Question: Now my search work by 'sectionsTitle', if I write "Category1" or "Category2" it find section Category1, or Category2, but I need to search by NAMES in all this sections, from here:
'''
NSDictionary *dict = [[tableData objectForKey:[sectionsTitle objectAtIndex:indexPath.section]] objectAtIndex:indexPath.row];
[NSString stringWithFormat:@"%@", [dict objectForKey:@"Name"]];
'''
I load my data like this:
'''
NSArray *documentPaths = NSSearchPathForDirectoriesInDomains(NSCachesDirectory, NSUserDomainMask, YES);
NSString *path = [[documentPaths lastObject] stringByAppendingPathComponent:@"data.plist"];
NSDictionary *dict = [NSDictionary dictionaryWithContentsOfFile:path];
NSMutableDictionary *resultDic = [[NSMutableDictionary alloc] init];
NSMutableArray *resultArray = [[NSMutableArray alloc] init];
sectionKeys = [NSMutableArray new];
sectionsTitle = [NSMutableArray new];
if ([[NSUserDefaults standardUserDefaults] boolForKey:@"blueKey"])
{
ann = [dict objectForKey:@"Category1"];
[resultArray addObject:@"Category1"];
[resultDic setValue:ann forKey:@"Category1"];
[sectionKeys addObject:@"Section 1"];
}
if ([[NSUserDefaults standardUserDefaults] boolForKey:@"yellowKey"])
{
ann = [dict objectForKey:@"Category2"];
[resultArray addObject:@"Category2"];
[resultDic setValue:ann forKey:@"Category2"];
[sectionKeys addObject:@"Section 2"];
}
self.tableData = resultDic;
self.sectionsTitle = resultArray;
[myTable reloadData];
'''
This is how I filter data:
'''
- (void)filterContentForSearchText:(NSString*)searchText scope:(NSString*)scope
{
NSPredicate *resultPredicate = [NSPredicate
predicateWithFormat:@"SELF contains[cd] %@",
searchText];
searchResults = [sectionsTitle filteredArrayUsingPredicate:resultPredicate];
}
-(BOOL)searchDisplayController:(UISearchDisplayController *)controller
shouldReloadTableForSearchString:(NSString *)searchString
{
[self filterContentForSearchText:searchString
scope:[[self.searchDisplayController.searchBar scopeButtonTitles]
objectAtIndex:[self.searchDisplayController.searchBar
selectedScopeButtonIndex]]];
return YES;
}
'''
This is how my table look like:
'''
- (NSInteger)numberOfSectionsInTableView:(UITableView *)tableView {
if (tableView == self.searchDisplayController.searchResultsTableView) {
return 1;
}else{
return sectionKeys.count;
}
}
- (NSString *)tableView:(UITableView *)tableView titleForHeaderInSection:(NSInteger)section {
if (tableView == self.searchDisplayController.searchResultsTableView) {
return @"Search";
}else{
return [sectionKeys objectAtIndex:section];
}
}
- (NSInteger)tableView:(UITableView *)tableView numberOfRowsInSection:(NSInteger)section {
if (tableView == self.searchDisplayController.searchResultsTableView) {
return [searchResults count];
} else {
int num = [[tableData objectForKey:[sectionsTitle objectAtIndex:section]] count];
return num;
}
}
- (UITableViewCell *)tableView:(UITableView *)tableView cellForRowAtIndexPath:(NSIndexPath *)indexPath {
static NSString *CellIdentifier = @"Cell";
UITableViewCell *cell = [tableView dequeueReusableCellWithIdentifier:CellIdentifier];
if (cell == nil)
cell = [[UITableViewCell alloc] initWithStyle:UITableViewCellStyleSubtitle reuseIdentifier:CellIdentifier];
if (tableView == self.searchDisplayController.searchResultsTableView) {
cell.textLabel.text = [searchResults objectAtIndex:indexPath.row];
} else {
NSDictionary *dict = [[tableData objectForKey:[sectionsTitle objectAtIndex:indexPath.section]] objectAtIndex:indexPath.row];
cell.textLabel.font = [UIFont fontWithName:@"Avenir" size: 16.0];
cell.detailTextLabel.font = [UIFont fontWithName:@"Avenir" size: 12.0];
cell.textLabel.text = [NSString stringWithFormat:@"%@", [dict objectForKey:@"Name"]];
cell.detailTextLabel.text = [NSString stringWithFormat:@"%@", [dict objectForKey:@"Address"]];
}
return cell;
}
'''
My data structure:

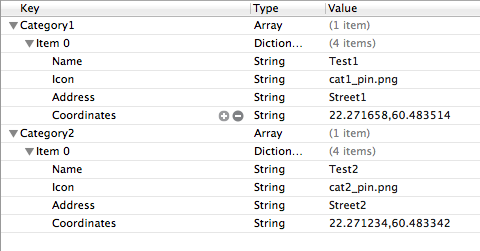
Answer: With a simplified data set (only the Name entry included in the dictionaries), this should reproduce your setup:
'''
NSArray *categories = @[
@[@{@"Name":@"Joe"}, @{@"Name":@"Jane"}],
@[@{@"Name":@"Anne"}, @{@"Name":@"Bob"}]
];
'''
Then the 'ANY' operator of NSPredicate will find the array you are after:
'''
NSString *nameToSearch = @"Bob";
NSPredicate *catPred = [NSPredicate predicateWithFormat:@"ANY Name = %@", nameToSearch];
'''
To see how this predicate can filter your category array:
'''
NSArray *filteredCats = [categories filteredArrayUsingPredicate:catPred];
'''
BTW, you might get less confused if you build some custom objects to hold your data instead of relying only on arrays and dictionaries.